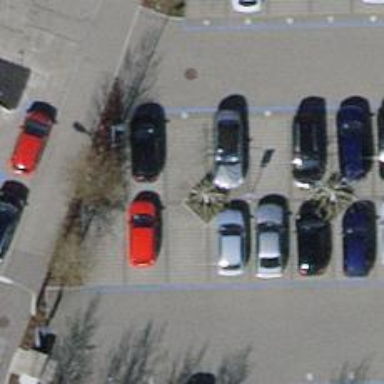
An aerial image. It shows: Charging station.